Field crop: maize
Growth stage: 1
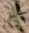
Species: atriplex